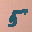
Label: 5